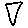
Label: triangle